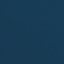
Land use / land cover class: SeaLake